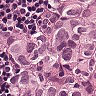
Metastatic tissue present: yes